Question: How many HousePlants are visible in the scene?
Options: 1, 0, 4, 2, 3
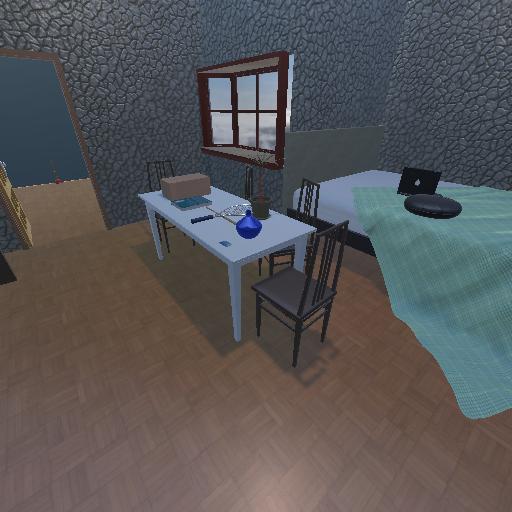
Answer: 1